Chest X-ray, AP view. Patient: 54 years old, sex F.
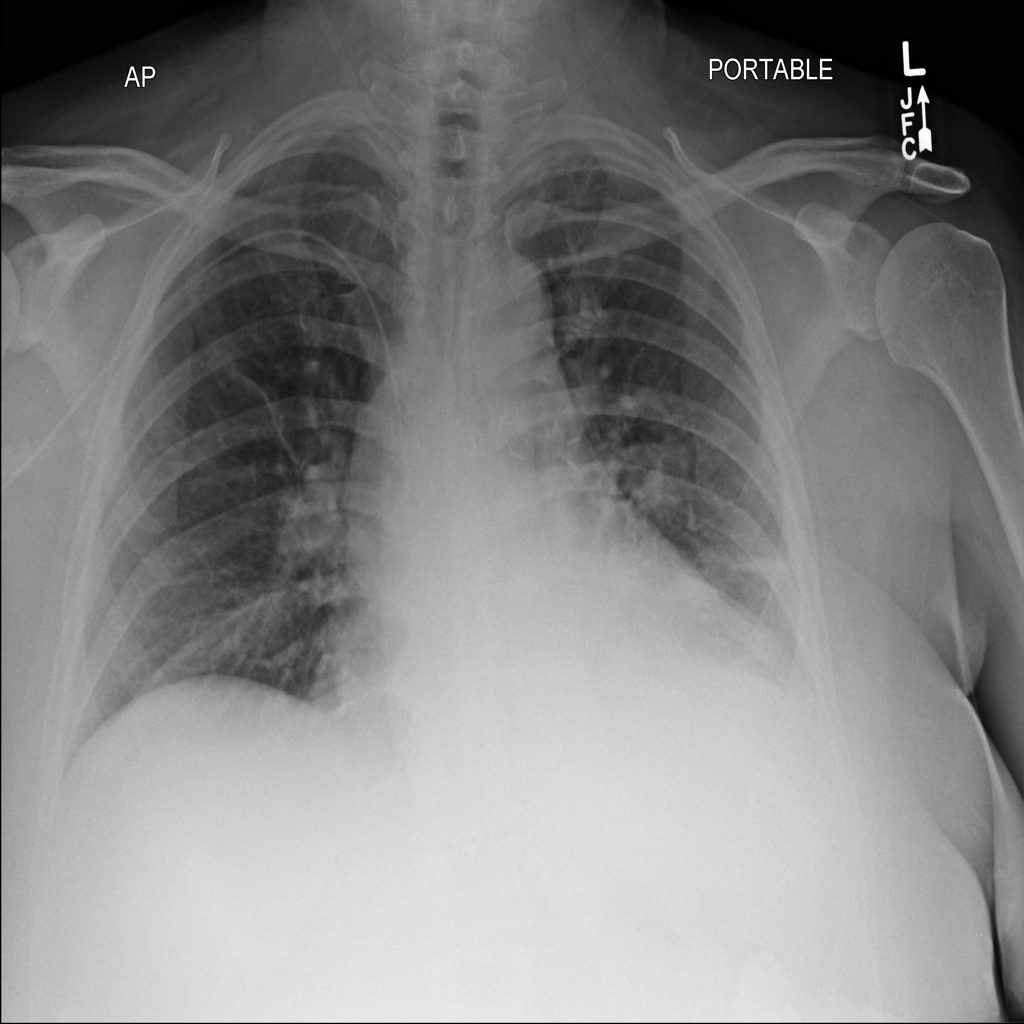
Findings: Atelectasis